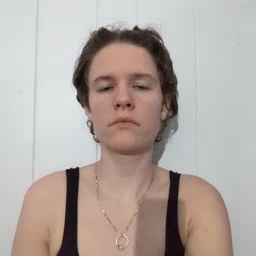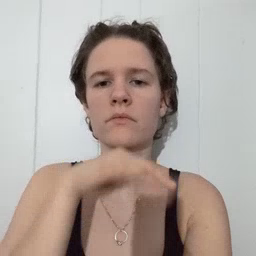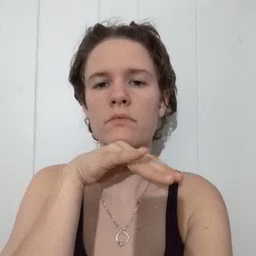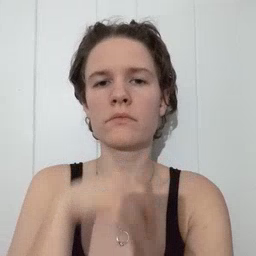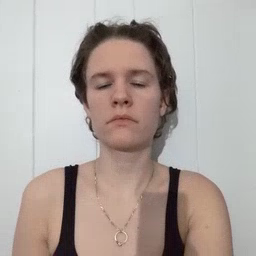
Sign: dirty